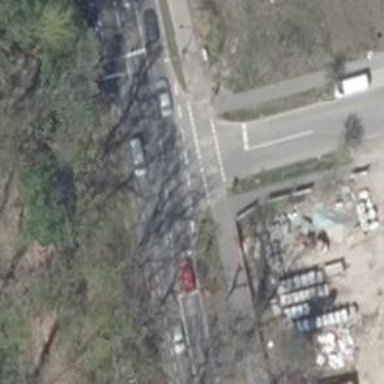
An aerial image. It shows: Uncontrolled road crossing.